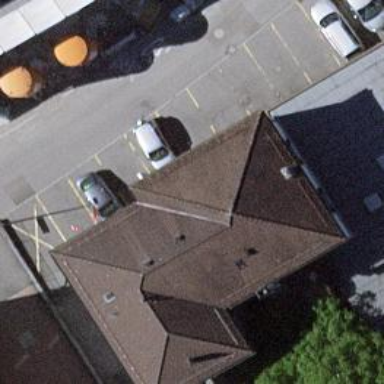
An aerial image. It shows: Hotel with restaurant.